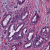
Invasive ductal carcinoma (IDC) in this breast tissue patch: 1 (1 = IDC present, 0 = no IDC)